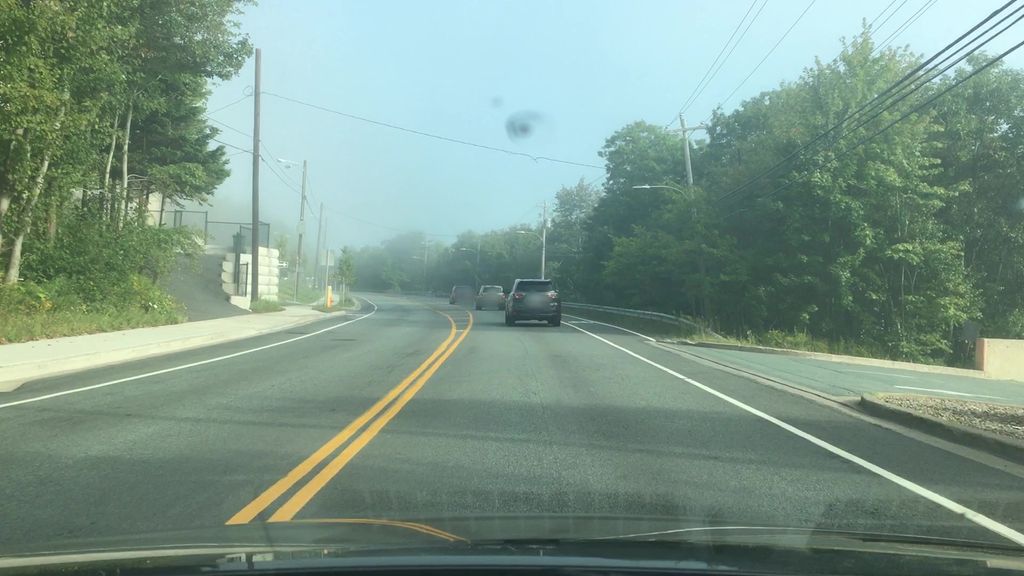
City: halifax